Question: I have Eclipse with GWT Designer installed. When I open an UIBinder template in Design View, and place a DataGrid onto a panel, I cannot configure columns, because there are no column widgets (like TextColumn) on a widget palette in the "Cell Widgets" category. When I use Java template instead of UIBinder template for my view, everything is fine, and I can configure DataGrid widget by adding columns of different types as they appear on the widget palette.
Is it something wrong with my Eclipse installation, or it is an expected behavior?
Widgets Palette when editing UIBinder XML template file:
##
Widgets Palette when editing Java template file

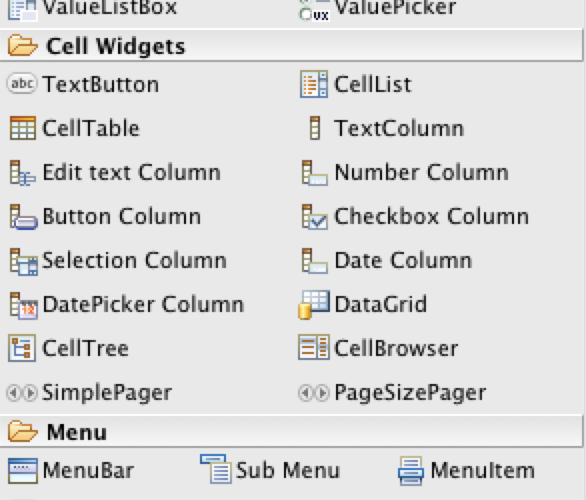
Answer: What you are doing is the right way you can only define the widget 'Data Grid' in the ui-binder but you have to populate columns and its data using the java counterpart. Data grid is meant to be a grid that displays data that is retrieved dynamically and so the columns have to be added according to the needs. If you can have a look at the gwt-showcase <URL> example of data grid you might get an idea of using it using 'Data Provider'.